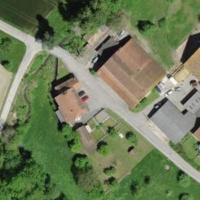
EUNIS habitat code: 55
Species observed at this site:
Filipendula ulmaria